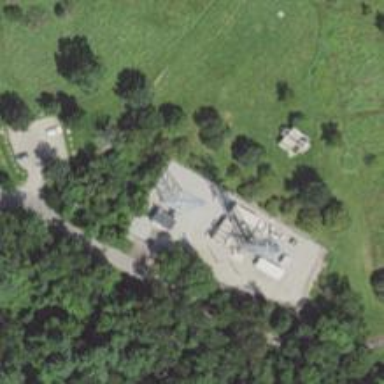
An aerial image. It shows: Communication mast tower.